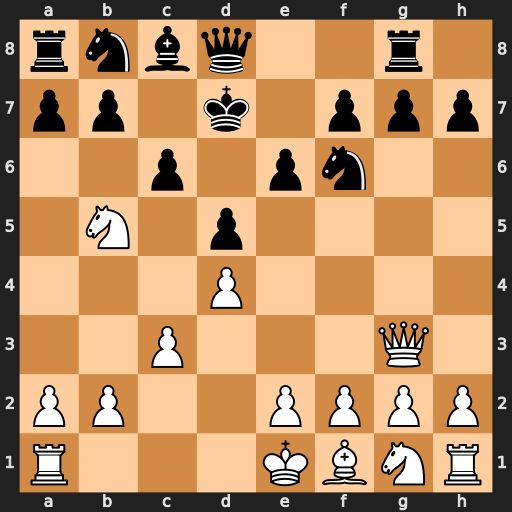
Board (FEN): rnbq2r1/pp1k1ppp/2p1pn2/1N1p4/3P4/2P3Q1/PP2PPPP/R3KBNR
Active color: w
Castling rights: KQ
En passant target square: -
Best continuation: Qd6+ Ke8 Nc7+ Qxc7 Qxc7